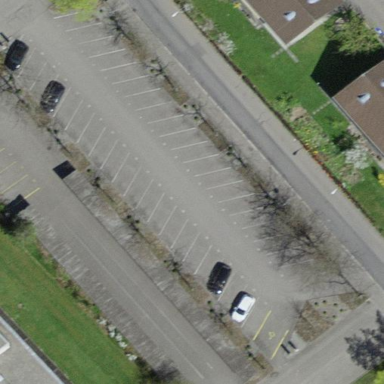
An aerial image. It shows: Paved parking area.